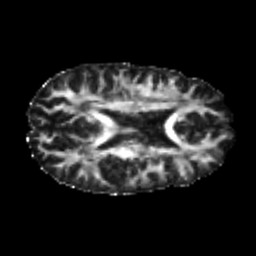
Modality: FA
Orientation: axial
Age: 22
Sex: male
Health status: healthy
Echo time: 0.074 s